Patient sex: M
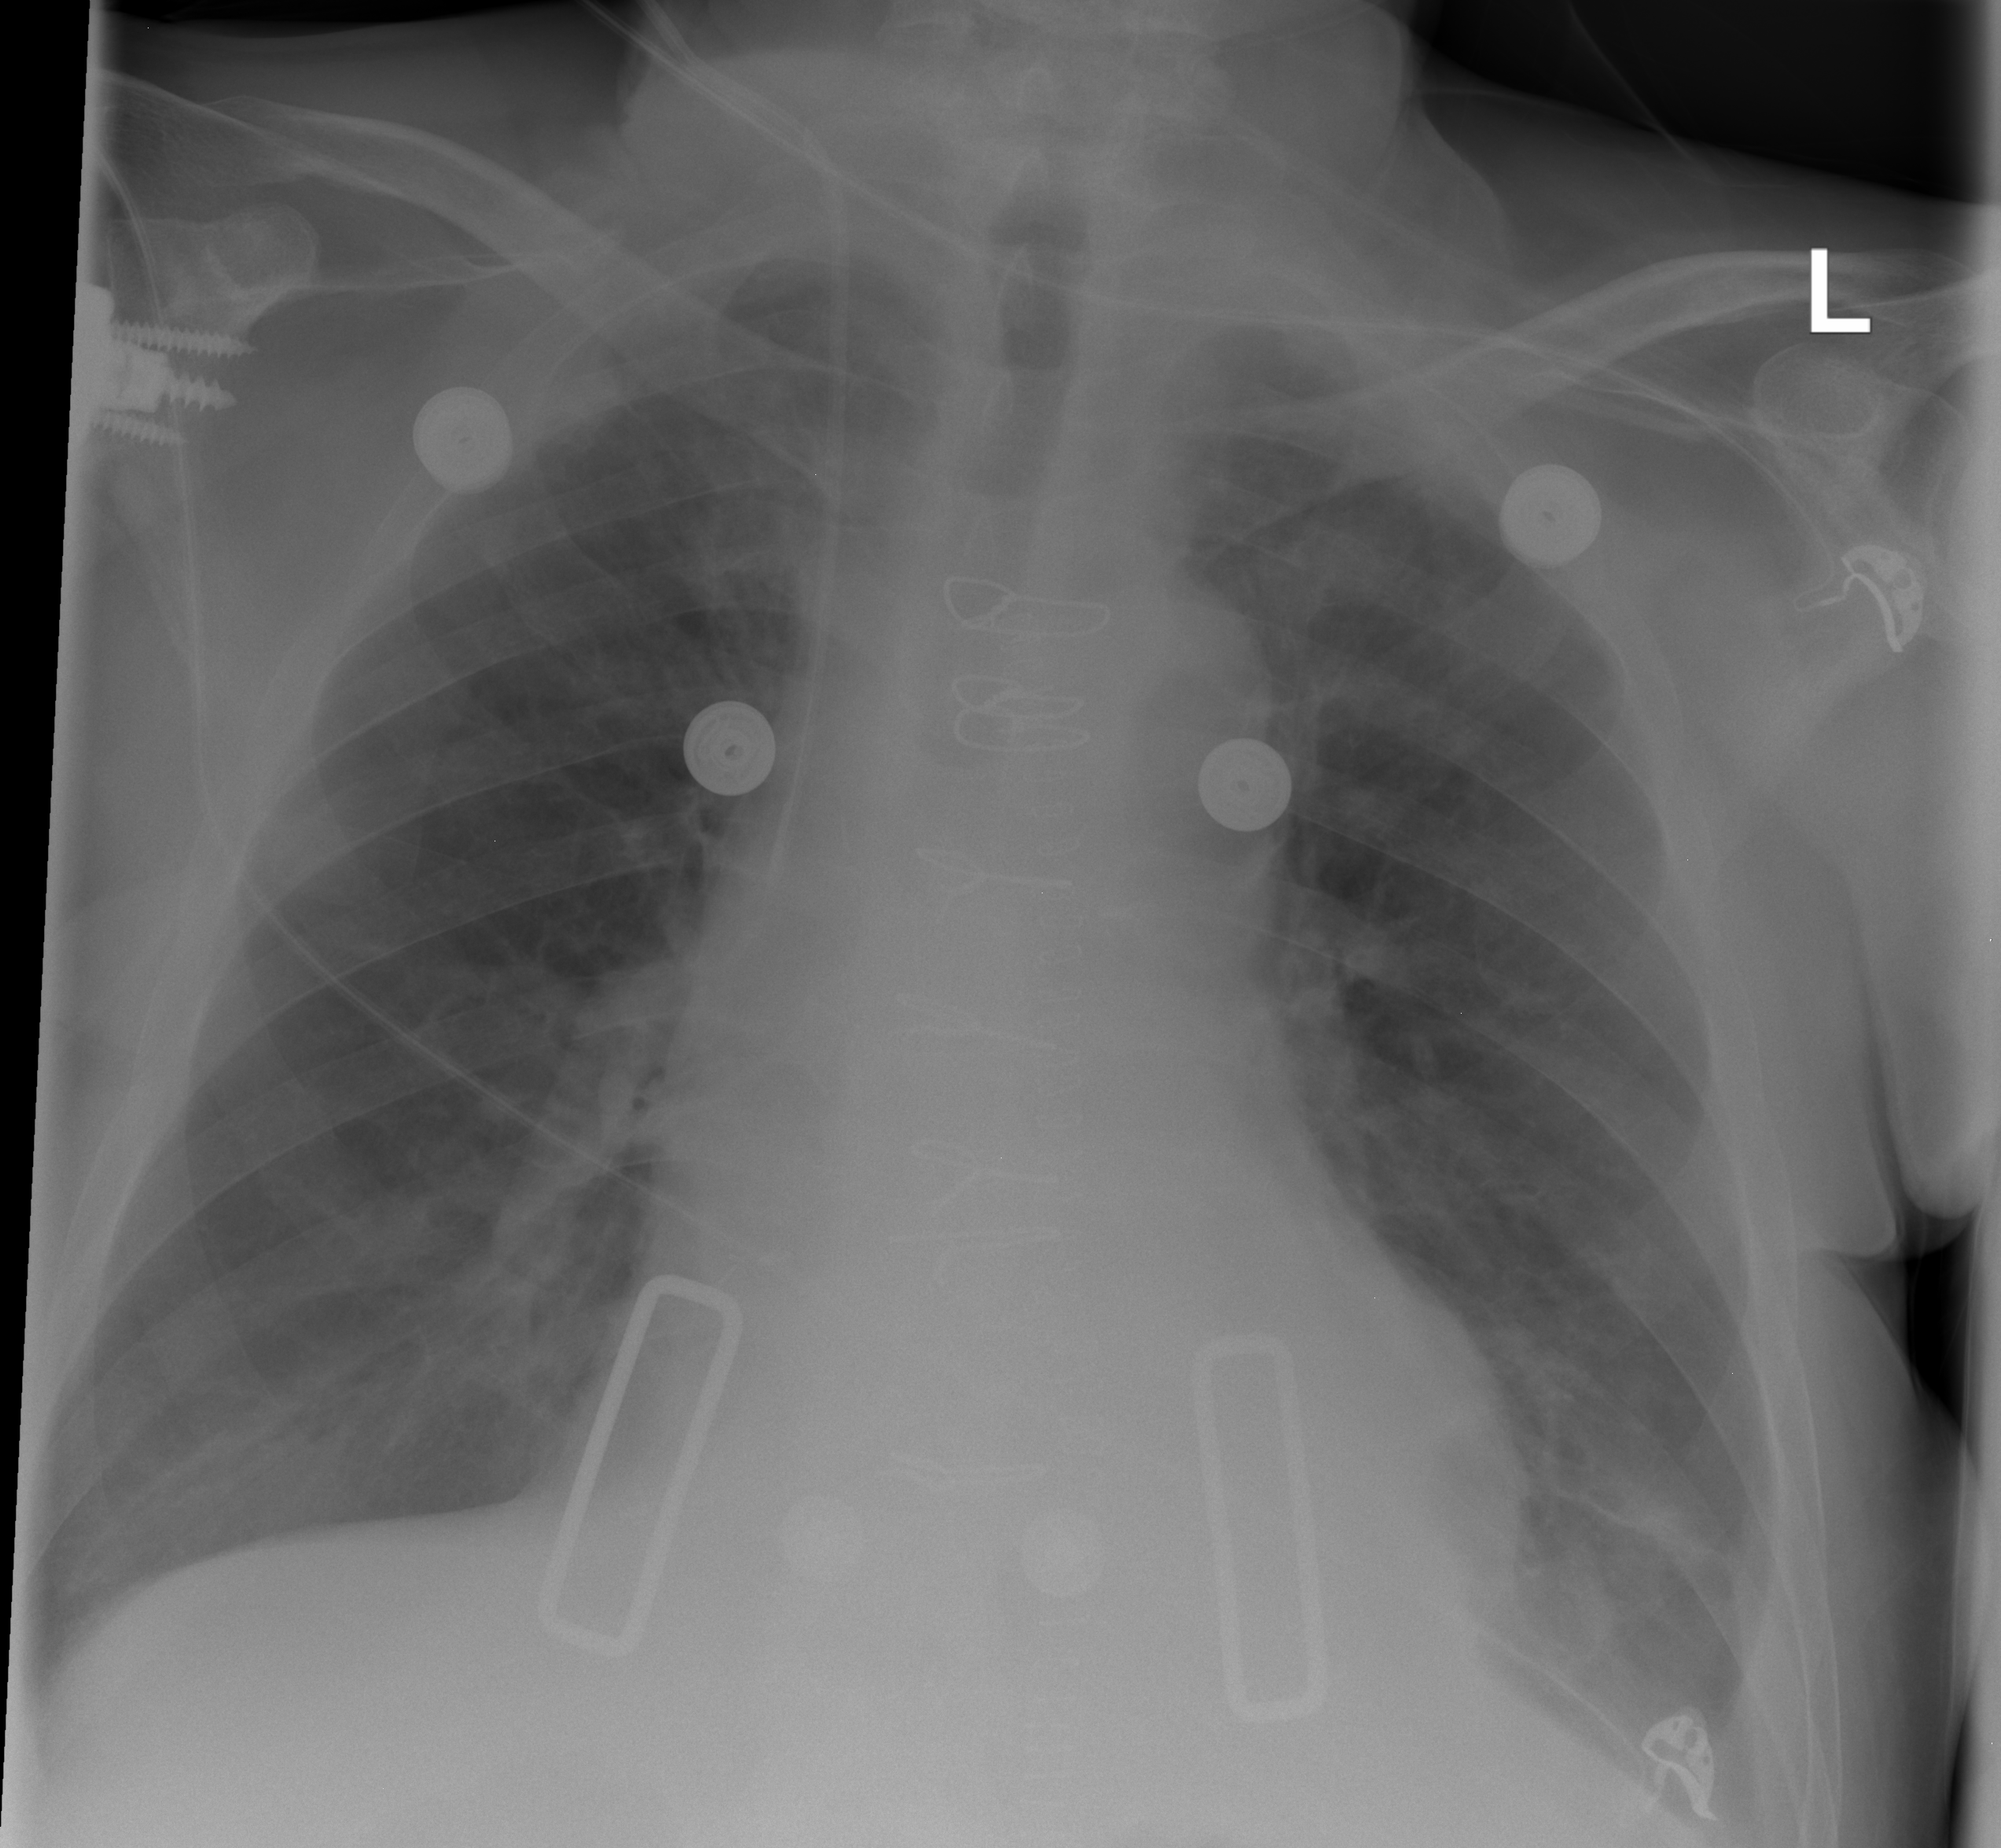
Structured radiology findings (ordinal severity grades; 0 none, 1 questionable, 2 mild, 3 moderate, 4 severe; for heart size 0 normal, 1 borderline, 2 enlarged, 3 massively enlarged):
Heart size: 0
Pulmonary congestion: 0
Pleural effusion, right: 0
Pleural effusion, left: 1
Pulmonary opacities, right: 0
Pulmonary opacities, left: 0
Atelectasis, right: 0
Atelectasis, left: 2